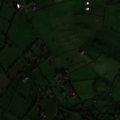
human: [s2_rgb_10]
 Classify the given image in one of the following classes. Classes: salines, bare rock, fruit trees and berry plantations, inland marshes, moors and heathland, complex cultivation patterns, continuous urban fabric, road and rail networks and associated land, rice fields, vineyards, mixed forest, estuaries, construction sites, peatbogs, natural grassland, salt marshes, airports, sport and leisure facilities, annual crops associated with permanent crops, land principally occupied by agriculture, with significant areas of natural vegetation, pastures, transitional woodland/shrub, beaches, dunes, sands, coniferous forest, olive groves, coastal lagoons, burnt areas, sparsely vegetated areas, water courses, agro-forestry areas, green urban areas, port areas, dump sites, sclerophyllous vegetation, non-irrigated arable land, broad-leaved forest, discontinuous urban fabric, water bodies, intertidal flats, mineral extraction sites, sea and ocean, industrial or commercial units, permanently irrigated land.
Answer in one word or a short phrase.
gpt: pastures